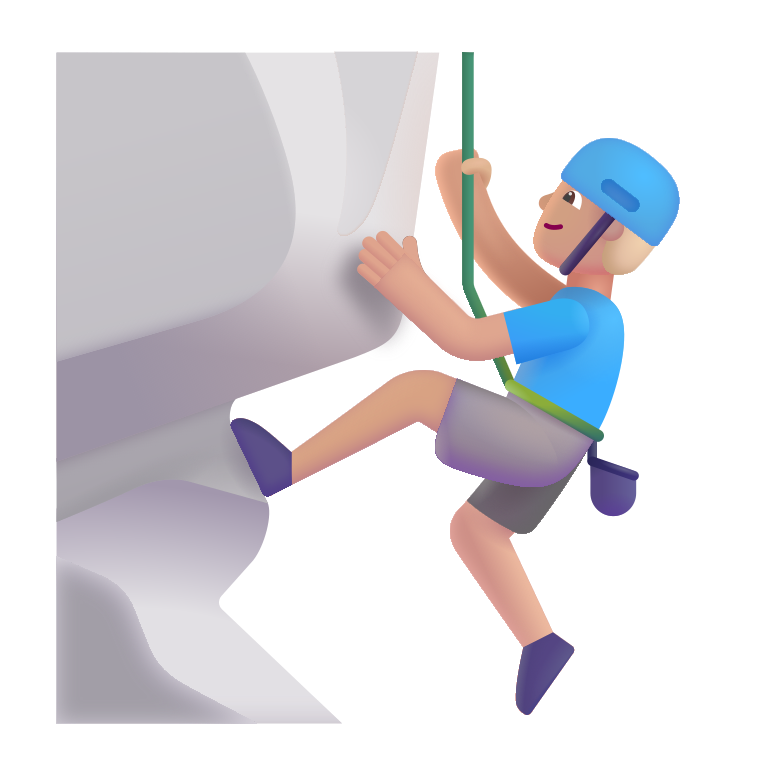
man climbing color  light